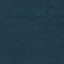
Land use / land cover class: Forest